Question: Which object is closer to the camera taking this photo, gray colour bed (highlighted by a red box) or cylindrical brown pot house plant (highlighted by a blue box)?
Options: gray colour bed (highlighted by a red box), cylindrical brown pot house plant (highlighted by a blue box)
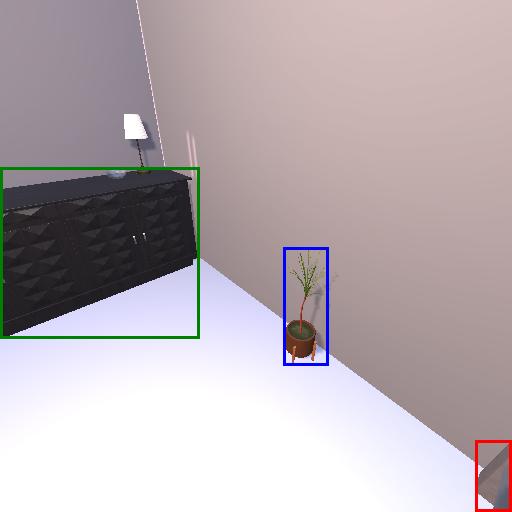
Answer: gray colour bed (highlighted by a red box)